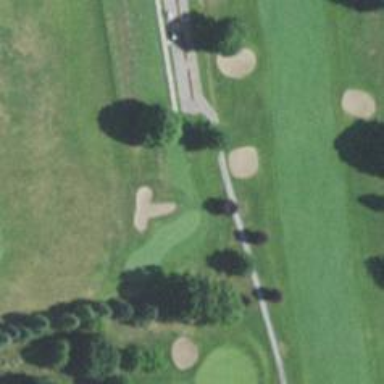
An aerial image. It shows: Path for golf carts.